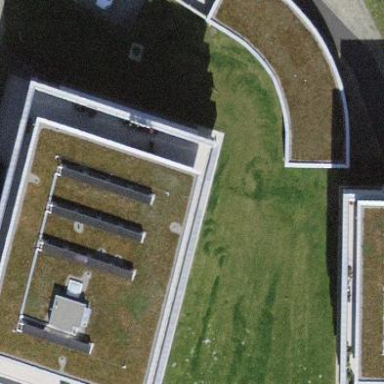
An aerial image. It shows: Building with apartments and flat roof.